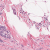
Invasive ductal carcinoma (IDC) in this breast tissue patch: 1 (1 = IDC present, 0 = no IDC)